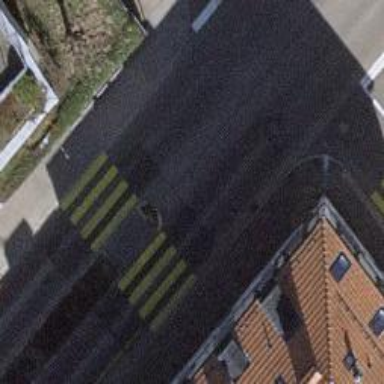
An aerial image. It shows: Marked zebra crossing with island and markings.